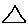
Label: triangle